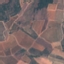
Land use / land cover: PermanentCrop